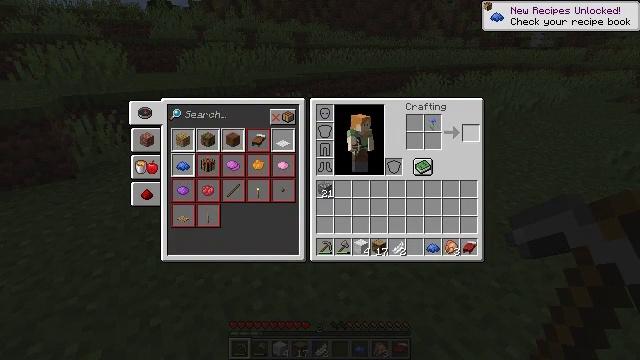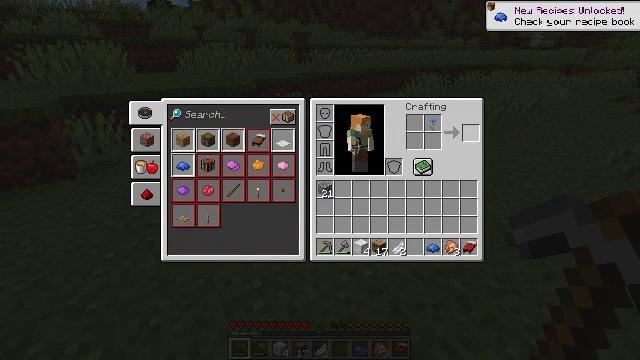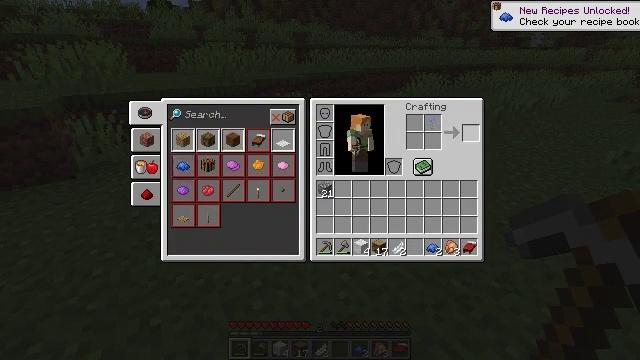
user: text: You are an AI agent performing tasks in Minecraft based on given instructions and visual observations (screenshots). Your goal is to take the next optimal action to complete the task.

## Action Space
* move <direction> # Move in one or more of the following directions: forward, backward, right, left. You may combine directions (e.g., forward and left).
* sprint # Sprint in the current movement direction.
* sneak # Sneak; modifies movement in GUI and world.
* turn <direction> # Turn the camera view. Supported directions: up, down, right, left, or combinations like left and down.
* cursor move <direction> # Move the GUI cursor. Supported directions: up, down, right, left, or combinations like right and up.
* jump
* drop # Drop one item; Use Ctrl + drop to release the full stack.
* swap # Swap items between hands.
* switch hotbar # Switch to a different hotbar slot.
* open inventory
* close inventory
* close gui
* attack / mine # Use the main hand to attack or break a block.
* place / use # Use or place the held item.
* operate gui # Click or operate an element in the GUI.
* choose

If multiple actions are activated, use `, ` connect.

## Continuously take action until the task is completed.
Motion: motion action
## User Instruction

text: Craft blue dye from lapis lazuli in the crafting table.
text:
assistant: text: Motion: sneak
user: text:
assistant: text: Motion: sneak
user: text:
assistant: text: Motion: sneak